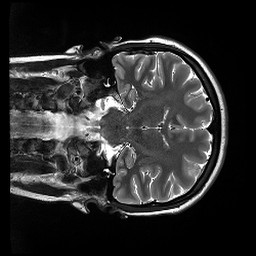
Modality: T2w
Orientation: coronal
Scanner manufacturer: siemens
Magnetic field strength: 3 T
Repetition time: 13.52 s
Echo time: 0.088 s